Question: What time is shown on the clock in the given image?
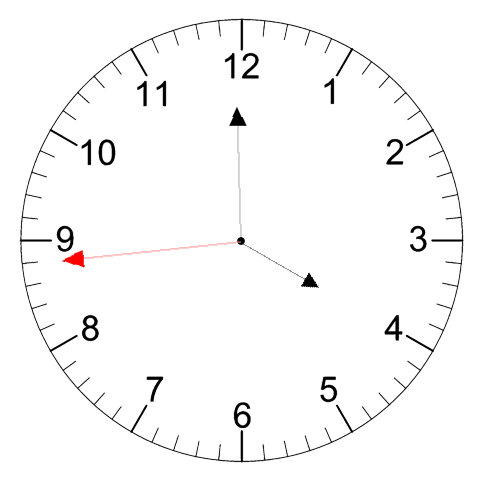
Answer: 03:59:44